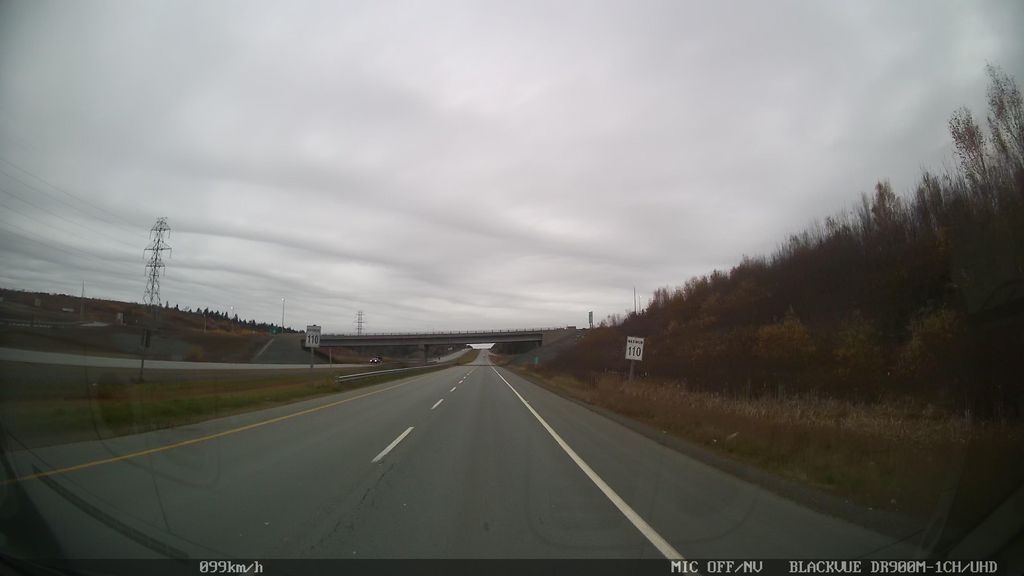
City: halifax